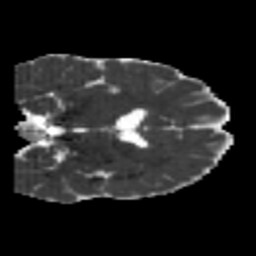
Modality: MD
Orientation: coronal
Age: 22
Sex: male
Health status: healthy
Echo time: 0.074 s